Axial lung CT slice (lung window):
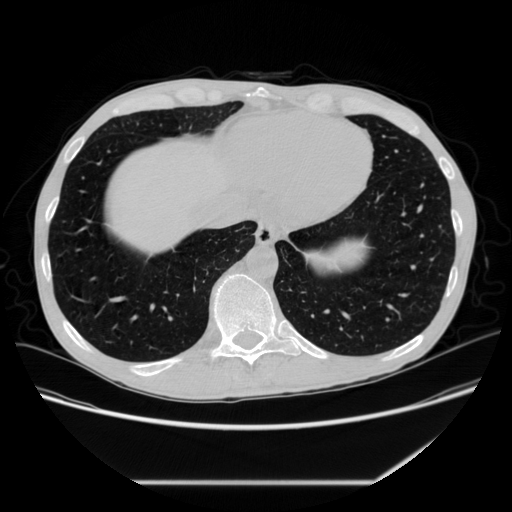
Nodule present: no